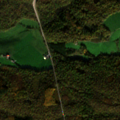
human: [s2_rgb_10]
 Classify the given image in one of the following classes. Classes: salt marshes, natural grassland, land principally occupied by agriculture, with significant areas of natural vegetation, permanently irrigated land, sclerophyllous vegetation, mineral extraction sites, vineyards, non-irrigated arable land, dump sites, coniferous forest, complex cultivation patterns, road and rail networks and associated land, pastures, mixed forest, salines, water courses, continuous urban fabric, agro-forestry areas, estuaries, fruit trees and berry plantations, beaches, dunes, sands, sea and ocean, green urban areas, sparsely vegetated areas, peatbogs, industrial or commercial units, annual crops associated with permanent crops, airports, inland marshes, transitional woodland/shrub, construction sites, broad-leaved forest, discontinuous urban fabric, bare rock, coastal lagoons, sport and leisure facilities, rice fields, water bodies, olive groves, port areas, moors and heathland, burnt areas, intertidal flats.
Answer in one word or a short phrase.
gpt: complex cultivation patterns, broad-leaved forest, mixed forest